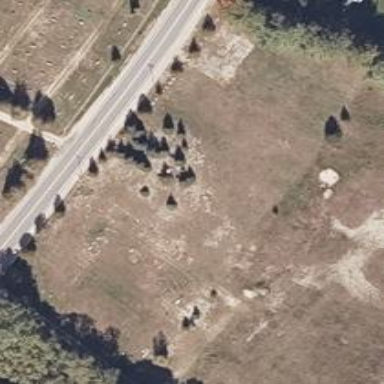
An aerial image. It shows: Cemetery.